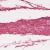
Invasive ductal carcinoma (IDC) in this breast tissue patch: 0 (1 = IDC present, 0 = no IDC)